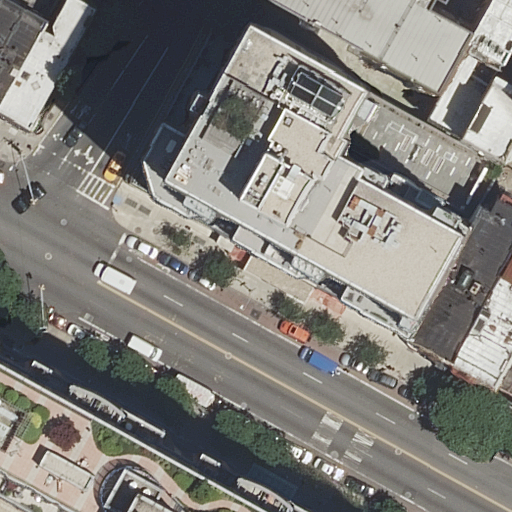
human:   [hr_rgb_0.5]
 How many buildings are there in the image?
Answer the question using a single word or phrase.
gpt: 13

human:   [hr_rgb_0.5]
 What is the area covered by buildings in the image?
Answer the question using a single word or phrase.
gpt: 5482m2

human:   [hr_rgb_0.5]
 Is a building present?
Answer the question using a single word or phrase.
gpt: yes

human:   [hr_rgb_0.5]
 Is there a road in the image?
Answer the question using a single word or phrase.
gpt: yes

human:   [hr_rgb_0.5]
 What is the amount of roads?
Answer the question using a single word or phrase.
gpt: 4

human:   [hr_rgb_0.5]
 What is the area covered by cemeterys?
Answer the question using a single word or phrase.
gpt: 0m2

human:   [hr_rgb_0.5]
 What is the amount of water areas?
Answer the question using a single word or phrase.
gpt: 0

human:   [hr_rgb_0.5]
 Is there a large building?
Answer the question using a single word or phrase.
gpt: yes

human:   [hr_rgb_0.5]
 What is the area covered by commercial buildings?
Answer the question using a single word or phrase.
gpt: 0m2

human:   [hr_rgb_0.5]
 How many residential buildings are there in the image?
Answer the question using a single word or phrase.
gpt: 13

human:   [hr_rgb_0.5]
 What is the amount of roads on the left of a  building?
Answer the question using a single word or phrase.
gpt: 4

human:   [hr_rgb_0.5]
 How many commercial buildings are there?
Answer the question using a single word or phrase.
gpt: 0

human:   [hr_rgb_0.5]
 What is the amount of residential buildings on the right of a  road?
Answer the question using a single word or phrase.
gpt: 8

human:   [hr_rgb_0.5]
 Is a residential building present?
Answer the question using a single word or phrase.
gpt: yes

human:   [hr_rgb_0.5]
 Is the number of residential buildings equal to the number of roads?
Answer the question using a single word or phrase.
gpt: no

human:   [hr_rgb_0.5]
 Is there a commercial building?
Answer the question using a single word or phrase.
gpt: no

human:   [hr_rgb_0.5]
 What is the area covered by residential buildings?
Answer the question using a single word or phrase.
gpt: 5482m2

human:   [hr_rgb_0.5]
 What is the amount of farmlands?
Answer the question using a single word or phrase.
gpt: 0

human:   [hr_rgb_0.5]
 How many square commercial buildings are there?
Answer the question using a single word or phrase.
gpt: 0

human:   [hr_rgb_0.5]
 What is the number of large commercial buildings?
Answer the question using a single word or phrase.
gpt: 0

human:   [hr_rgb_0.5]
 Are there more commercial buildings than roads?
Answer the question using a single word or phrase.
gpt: no

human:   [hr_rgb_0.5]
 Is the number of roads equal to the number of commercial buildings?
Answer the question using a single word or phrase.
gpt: no

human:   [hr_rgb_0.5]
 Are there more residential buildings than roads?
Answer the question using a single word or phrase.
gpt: yes

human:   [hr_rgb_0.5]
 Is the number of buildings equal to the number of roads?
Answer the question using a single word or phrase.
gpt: no

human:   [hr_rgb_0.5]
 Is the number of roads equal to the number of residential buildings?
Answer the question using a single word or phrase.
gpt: no

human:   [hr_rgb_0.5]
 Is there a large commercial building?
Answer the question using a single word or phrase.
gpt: no

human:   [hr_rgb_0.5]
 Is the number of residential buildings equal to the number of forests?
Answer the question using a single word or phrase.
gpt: no

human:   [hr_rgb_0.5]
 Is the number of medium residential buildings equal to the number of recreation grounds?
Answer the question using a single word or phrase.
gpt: no

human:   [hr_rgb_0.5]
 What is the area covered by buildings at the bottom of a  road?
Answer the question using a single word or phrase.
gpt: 4649m2

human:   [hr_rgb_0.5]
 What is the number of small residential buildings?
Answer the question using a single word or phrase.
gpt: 6

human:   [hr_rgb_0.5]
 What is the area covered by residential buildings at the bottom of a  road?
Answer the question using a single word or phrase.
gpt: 4649m2

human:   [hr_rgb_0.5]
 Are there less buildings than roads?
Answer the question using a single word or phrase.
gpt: no

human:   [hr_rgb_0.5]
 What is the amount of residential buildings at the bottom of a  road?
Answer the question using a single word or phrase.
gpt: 8

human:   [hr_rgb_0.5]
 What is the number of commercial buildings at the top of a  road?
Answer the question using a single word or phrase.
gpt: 0

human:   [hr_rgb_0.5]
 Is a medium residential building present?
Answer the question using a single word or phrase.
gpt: yes

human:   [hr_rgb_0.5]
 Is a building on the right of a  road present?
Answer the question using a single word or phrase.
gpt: yes

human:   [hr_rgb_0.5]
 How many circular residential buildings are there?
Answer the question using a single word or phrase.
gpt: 0

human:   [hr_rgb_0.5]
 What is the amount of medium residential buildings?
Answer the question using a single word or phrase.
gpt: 4

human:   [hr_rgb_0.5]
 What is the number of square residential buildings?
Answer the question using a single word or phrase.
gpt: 0

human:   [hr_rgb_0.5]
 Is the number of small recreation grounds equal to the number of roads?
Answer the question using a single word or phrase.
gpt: no

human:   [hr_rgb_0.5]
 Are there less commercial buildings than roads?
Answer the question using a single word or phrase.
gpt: yes

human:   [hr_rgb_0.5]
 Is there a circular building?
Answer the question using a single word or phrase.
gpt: no

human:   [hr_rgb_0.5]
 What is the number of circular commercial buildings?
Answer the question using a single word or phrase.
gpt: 0

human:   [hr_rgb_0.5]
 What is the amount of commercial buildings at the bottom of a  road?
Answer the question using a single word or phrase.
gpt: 0

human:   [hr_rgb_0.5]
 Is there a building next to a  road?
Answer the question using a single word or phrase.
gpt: yes

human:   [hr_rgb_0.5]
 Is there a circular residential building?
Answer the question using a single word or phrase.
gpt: no

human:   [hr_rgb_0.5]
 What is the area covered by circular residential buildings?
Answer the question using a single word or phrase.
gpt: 0m2

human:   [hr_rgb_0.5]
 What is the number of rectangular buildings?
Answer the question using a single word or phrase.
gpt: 9

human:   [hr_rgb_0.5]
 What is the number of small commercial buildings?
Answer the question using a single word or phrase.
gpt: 0

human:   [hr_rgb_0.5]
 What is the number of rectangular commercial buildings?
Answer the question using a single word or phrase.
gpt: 0

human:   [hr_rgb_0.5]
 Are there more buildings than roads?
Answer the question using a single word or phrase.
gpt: yes

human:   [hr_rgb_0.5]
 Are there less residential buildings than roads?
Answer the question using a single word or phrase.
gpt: no

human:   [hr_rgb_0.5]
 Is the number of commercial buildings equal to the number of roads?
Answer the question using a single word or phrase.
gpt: no

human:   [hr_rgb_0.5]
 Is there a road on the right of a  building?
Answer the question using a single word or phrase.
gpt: yes

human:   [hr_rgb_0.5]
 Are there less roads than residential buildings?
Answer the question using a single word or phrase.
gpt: yes

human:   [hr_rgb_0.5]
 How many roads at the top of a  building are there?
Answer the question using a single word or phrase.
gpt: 3

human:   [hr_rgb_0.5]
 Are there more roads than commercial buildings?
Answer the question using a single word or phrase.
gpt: yes

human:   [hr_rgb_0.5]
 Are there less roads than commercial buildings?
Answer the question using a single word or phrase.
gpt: no

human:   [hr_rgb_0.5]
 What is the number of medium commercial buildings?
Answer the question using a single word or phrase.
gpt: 0

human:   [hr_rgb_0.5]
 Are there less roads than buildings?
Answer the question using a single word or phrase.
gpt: yes

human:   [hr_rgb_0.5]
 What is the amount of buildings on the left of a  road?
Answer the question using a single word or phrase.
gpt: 5

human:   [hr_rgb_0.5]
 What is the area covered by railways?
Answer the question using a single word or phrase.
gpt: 0m2

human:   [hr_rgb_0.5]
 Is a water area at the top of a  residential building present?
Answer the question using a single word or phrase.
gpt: no

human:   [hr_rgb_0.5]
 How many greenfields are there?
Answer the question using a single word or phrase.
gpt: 0